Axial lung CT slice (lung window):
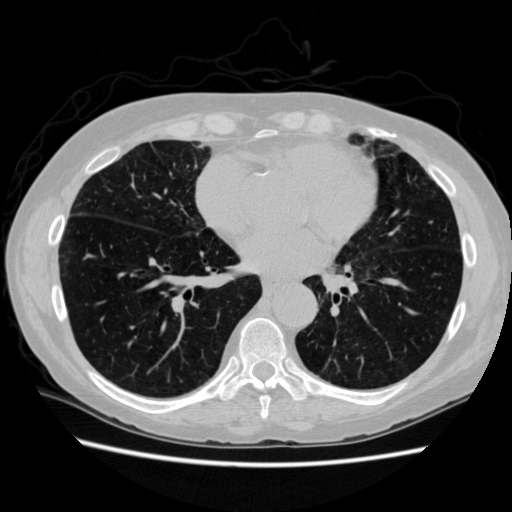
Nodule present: no